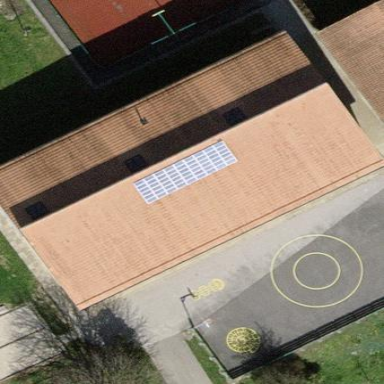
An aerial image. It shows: School.